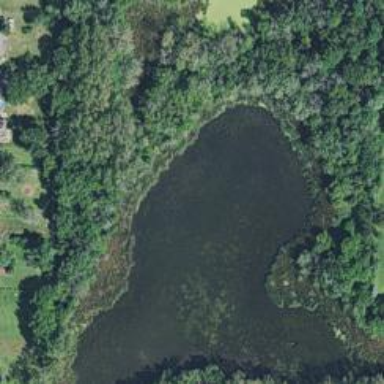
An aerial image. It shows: Lake with natural water.